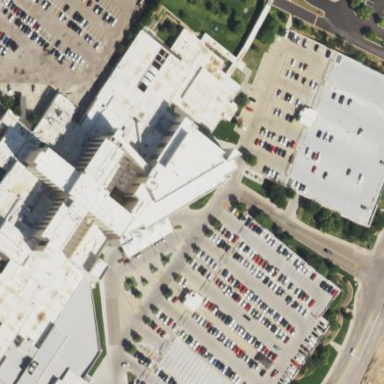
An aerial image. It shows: Healthcare facility identified as hospital.